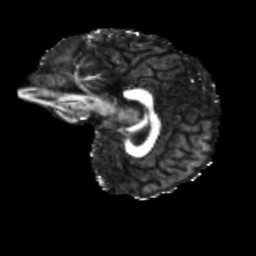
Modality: FA
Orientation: sagittal
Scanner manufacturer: siemens
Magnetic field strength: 3 T
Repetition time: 4 s
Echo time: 0.0594 s